Question: I have a gui window which I can resize. I want to set min resizing values (and max as well) so that my widgets would not be swallowed when making the window too small or app would not look ugly when resized too much.

How do I set min and max resize sizes for my main window?
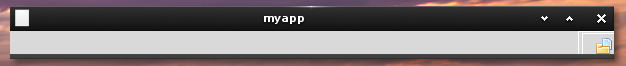
Answer: You can use the 'minsize' and 'maxsize' functions:
'''
from Tkinter import *
root = Tk()
root.minsize(width=200, height=200)
root.maxsize(width=650, height=500)
root.mainloop()
'''